Question: # Cannot use cd: file not found
When I run
'''
cd C:\Users\zoua2\Downloads\pwa-ecommerce-demo-payment-request-api.zip\pwa-ecommerce-demo-payment-request-api
'''
on powershell. It outputs
'''
cd : Cannot find path 'C:\Users\zoua2\Downloads\pwa-ecommerce-demo-payment-request-api.zip\pwa-ecommerce-demo-payment-request-api' because it does not exist.
At line:1 char:1
+ cd C:\Users\zoua2\Downloads\pwa-ecommerce-demo-payment-request-api.zi ...
+ ~~~~~~~~~~~~~~~~~~~~~~~~~~~~~~~~~~~~~~~~~~~~~~~~~~~~~~~~~~~~~~~~~~~~~
+ CategoryInfo : ObjectNotFound: (C:\Users\zoua2\...ent-request-api:String) [Set-Location], ItemNotFoundException
+ FullyQualifiedErrorId : PathNotFound,Microsoft.PowerShell.Commands.SetLocationCommand
'''
## Device data:
'''
Operating system: Windows 10 64 bit
PSVersionTable Data:
Name Value
---- -----
PSVersion 5.1.18362.752
PSEdition Desktop
PSCompatibleVersions {1.0, 2.0, 3.0, 4.0...}
BuildVersion 10.0.18362.752
CLRVersion 4.0.30319.42000
WSManStackVersion 3.0
PSRemotingProtocolVersion 2.3
SerializationVersion 1.1.0.1
'''
<URL>

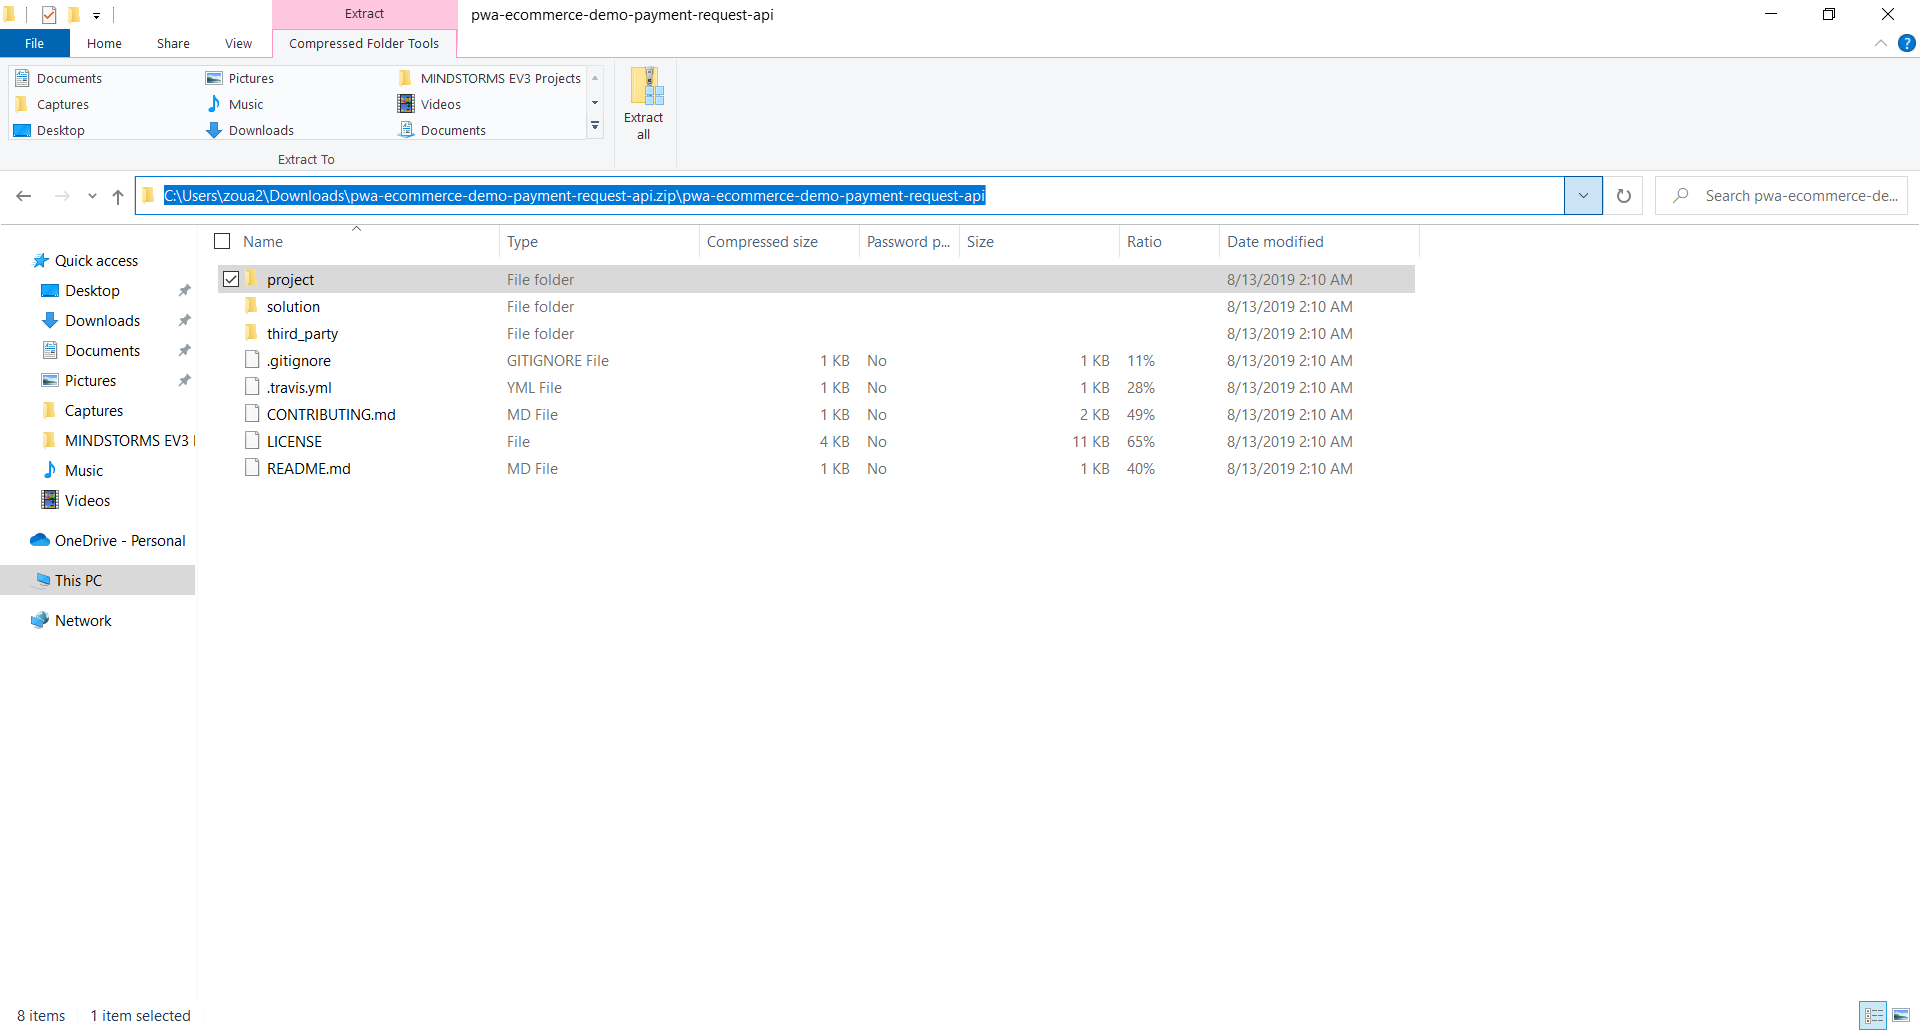
Answer: You're getting that error because 'C:\Users\zoua2\Downloads\pwa-ecommerce-demo-payment-request-api.zip\pwa-ecommerce-demo-payment-request-api' .
Windows programmatically unpacks the archive metadata and allows you to seemlessly "browse" the contents in Explorer, but the entries in the archive don't actually exists as files in the underlying file system - not until you unpack the zip file.
If you don't want to unpack the entire archive to disk, do like Explorer does and <URL>!